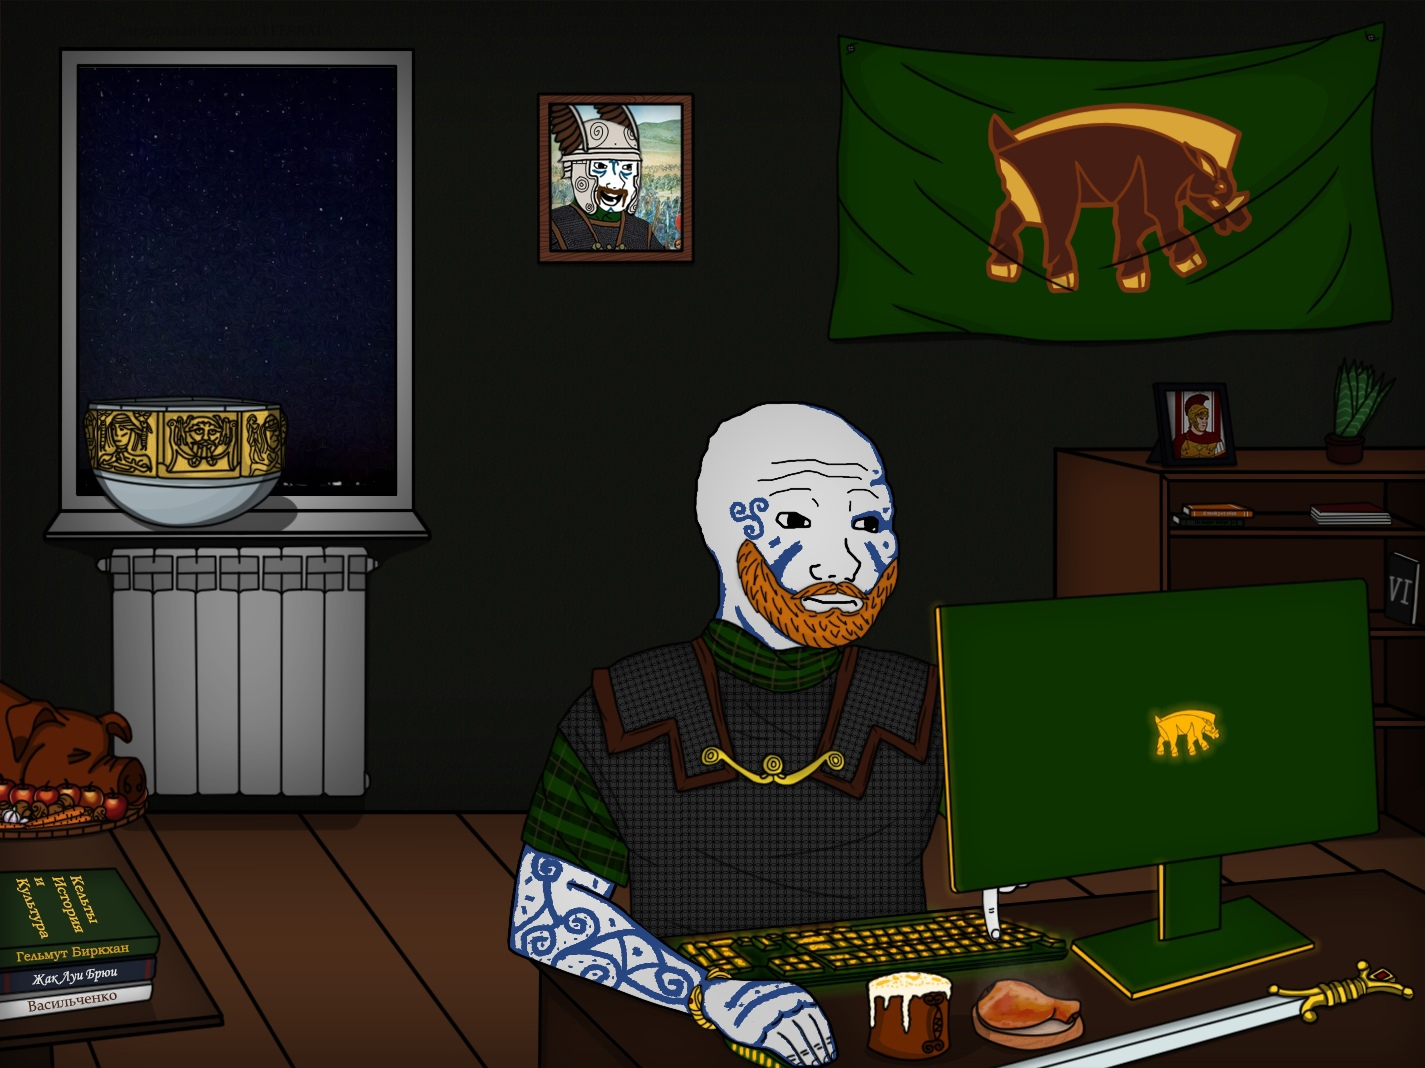
Label: 5_Wojak_with_Background